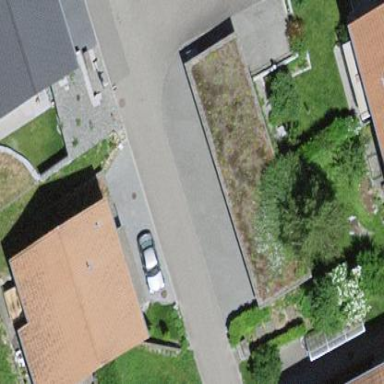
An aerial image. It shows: Garage.